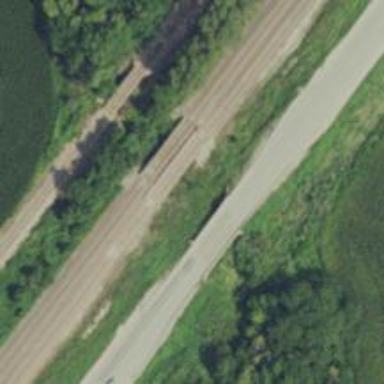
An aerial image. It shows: Bridge over railway line.